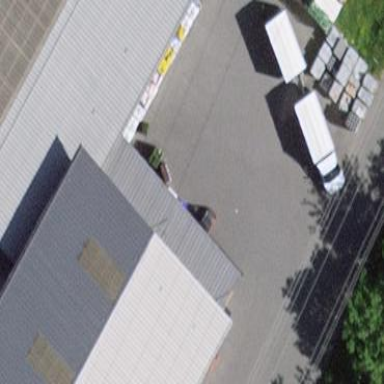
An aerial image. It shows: View of roof of building.